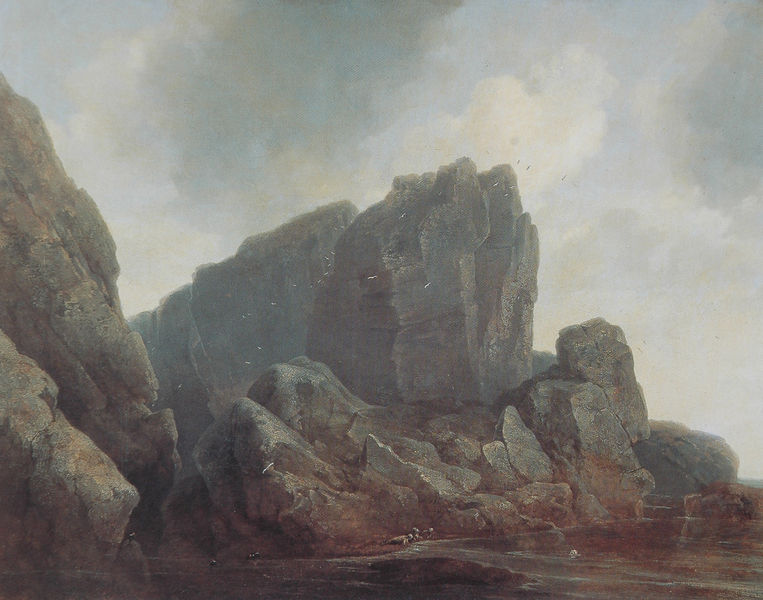
Titel: Felsenufer der Insel Mageröy in Norwegen
Künstler: Christian Ezdorf
Standort: Leipzig
Institution: Museum der Bildenden Künste
Schlagwörter: berg, blau, dunkel, felsen, gemälde, gestein, himmel, meer, schatten, wasser, weiß, wolken, gelb, grün, landschaft, menschen, see, ufer, braun, grau, hell, licht, schwarz, ölbild, rot, tiere, weg, wolke, alt, mensch, stein, steine, bild, horizont, kalt, natur, spiegelung, vögel, wind, einsam, gewässer, sonne, insel, person, fliegen, müller, küste, strand, wellen, düster, ort, vedute, hart, berge, fels, gebirge, klippen, leer, risse, öde, dunst, lila, nebel, violett, kahl, schlucht, spalten, rast, friedrich, romantik, möven, möwen, unwetter, wetter, woken, still, hoch, bucht, klippe, steilküste, oben, schaf, einöde, diffus, romantisch, karg, wanderer, schaumkronen, brocken, klat, david, schafe, schief, kanten, zerklüftet, schroff, mittelmeer, ragen, trist, abweisend, caspar, felslandschaft, meehr, diffs, scharfe, seehund, seehunde, trauma, fellsen, vegetationslos